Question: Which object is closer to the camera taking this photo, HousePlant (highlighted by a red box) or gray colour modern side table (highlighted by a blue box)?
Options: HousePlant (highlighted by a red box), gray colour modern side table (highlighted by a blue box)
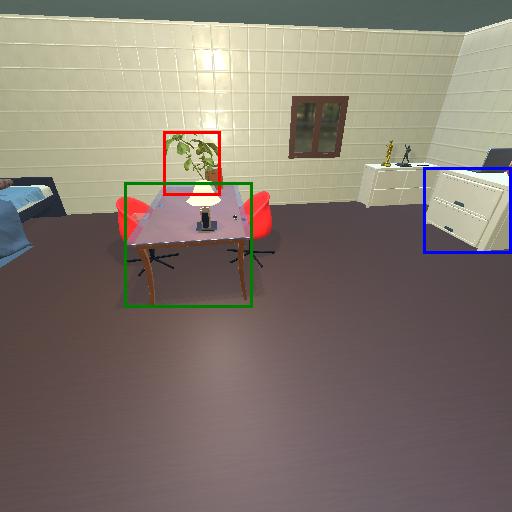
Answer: HousePlant (highlighted by a red box)